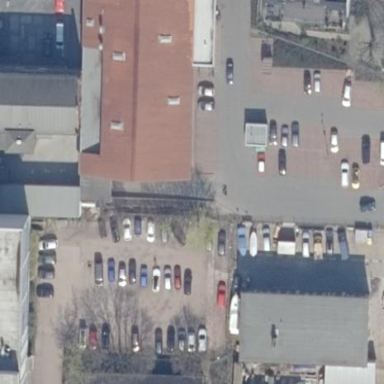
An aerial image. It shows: Retail building housing supermarket.